Question: Using rspec 3.2.2 / capybara 2.4.4 / poltergeist 1.6.0 (both phantomjs 1.9.0 & 2.0.0) produces extraneous output prior to the completion of each test:

phantomjs 1.9 was installed from kubuntu 15.04 repository. phantomjs2.0.0 was compiled.
It's related to either poltergeist or phantomjs (doesn't occur with selenium).
Would appreciate being able to either redirect or eliminate the extraneous output as it makes test output difficult to read or use.
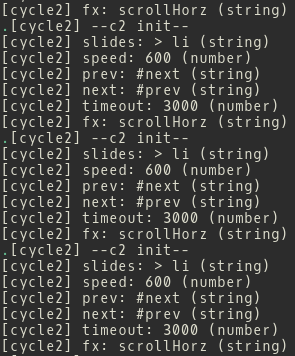
Answer: Could it be that logging is enabled for the cycle2 jQuery plugin? Do you see the same output in the browser JS console?